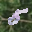
Label: 5